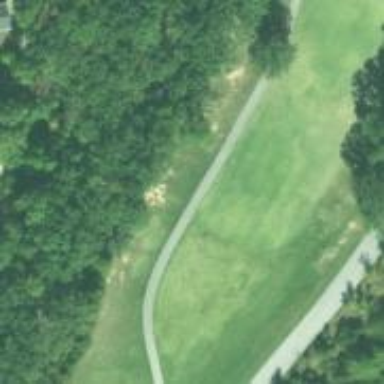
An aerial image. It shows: Path for both road and golf.